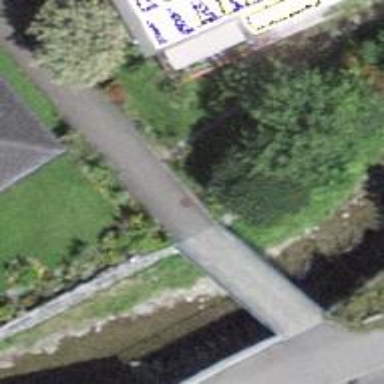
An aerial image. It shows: Path on bridge.